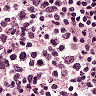
Metastatic tissue present: no